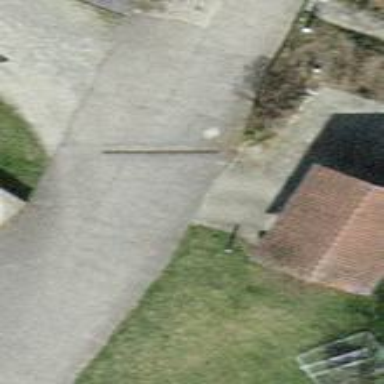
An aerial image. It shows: View of roof of building.